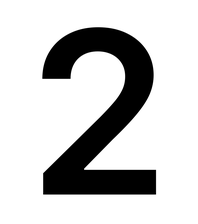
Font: Inter_SemiBold